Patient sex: M
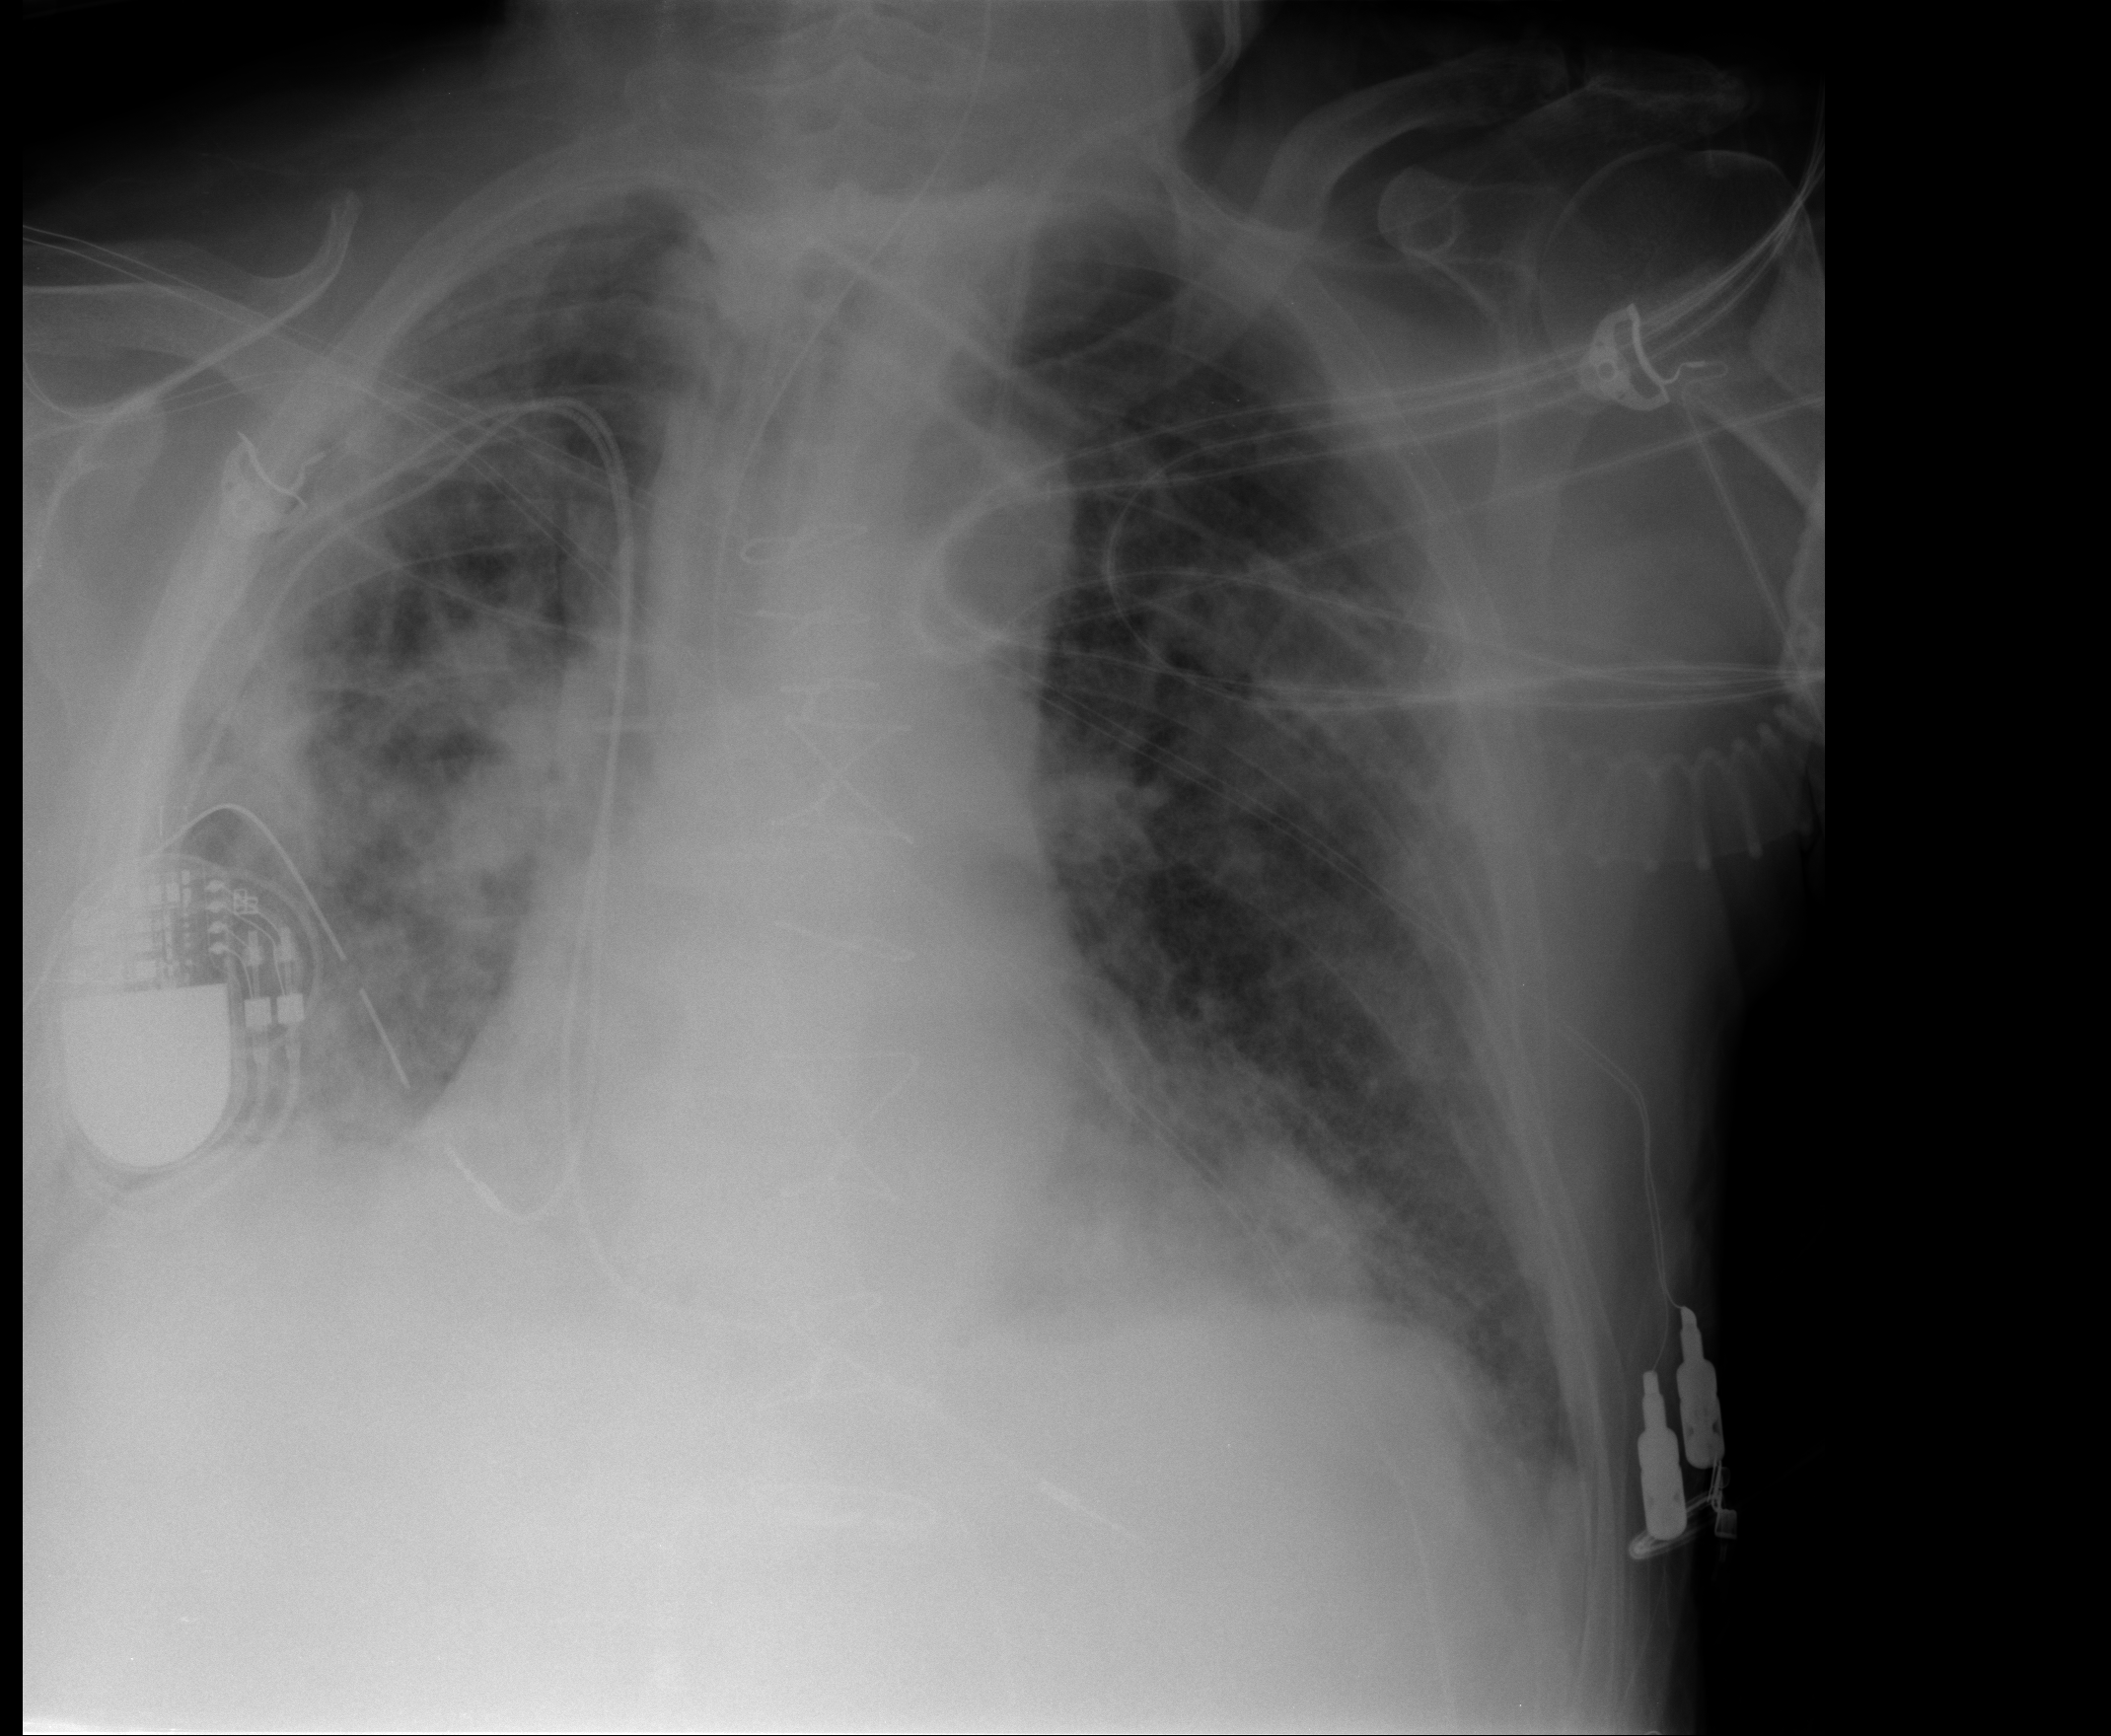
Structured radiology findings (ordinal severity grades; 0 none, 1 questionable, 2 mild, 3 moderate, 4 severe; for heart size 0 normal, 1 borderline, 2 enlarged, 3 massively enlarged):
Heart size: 2
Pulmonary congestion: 3
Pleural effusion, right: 1
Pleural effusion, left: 1
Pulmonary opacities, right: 3
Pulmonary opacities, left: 2
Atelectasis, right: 1
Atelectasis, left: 1